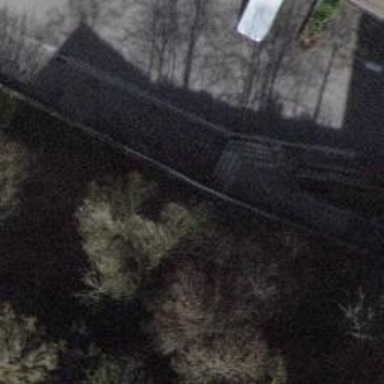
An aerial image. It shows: Tunnel.